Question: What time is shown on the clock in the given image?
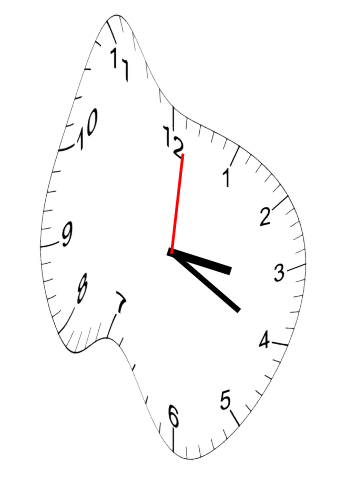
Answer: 03:20:01